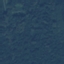
Land use / land cover class: Forest